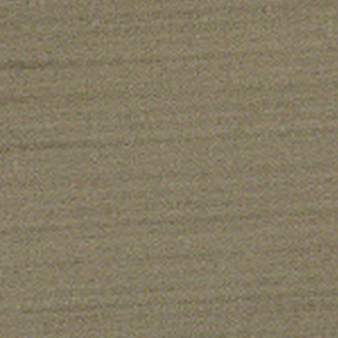
Label: other